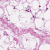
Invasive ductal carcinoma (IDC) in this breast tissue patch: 0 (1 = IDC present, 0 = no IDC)